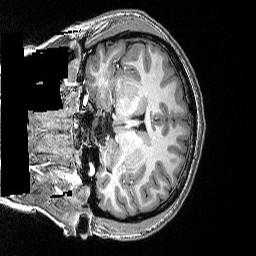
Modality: T1w
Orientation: coronal